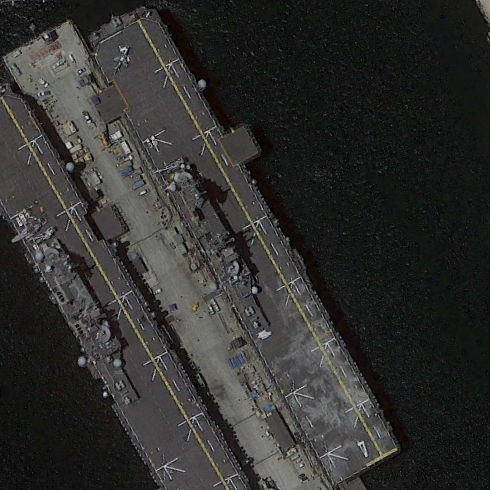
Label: assault